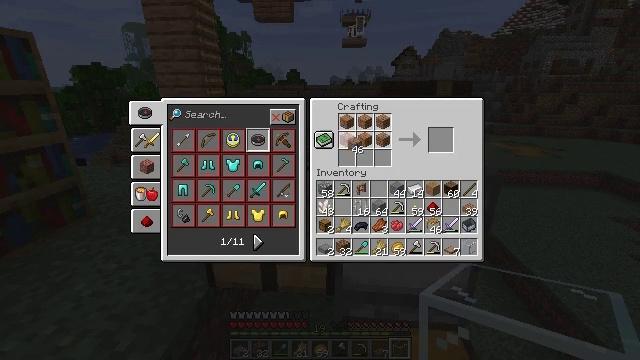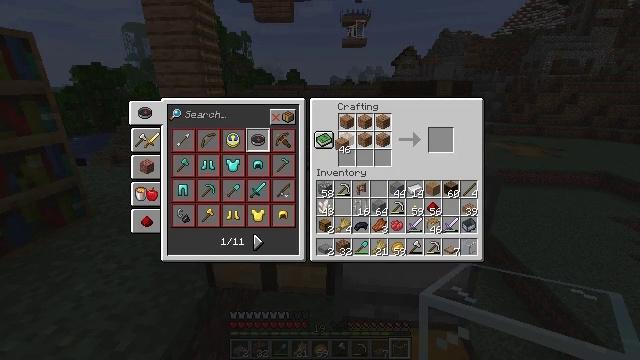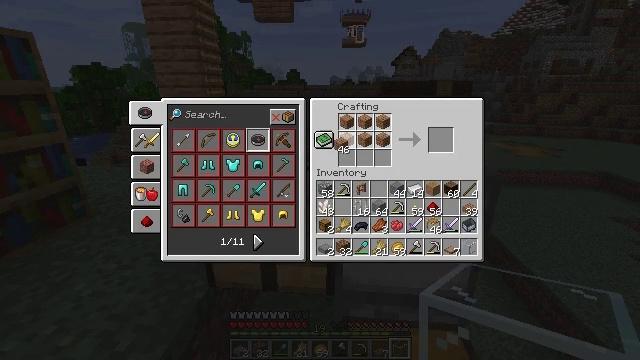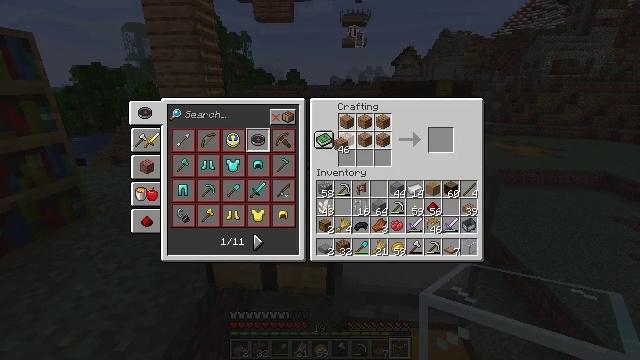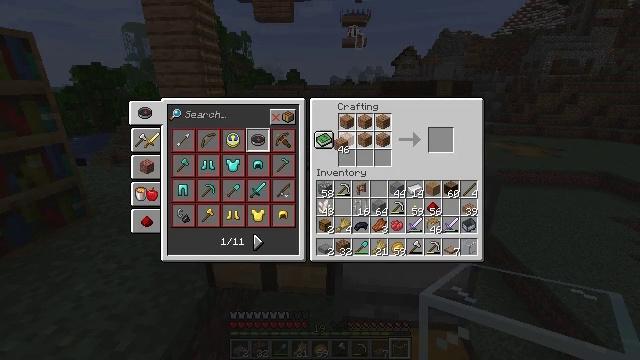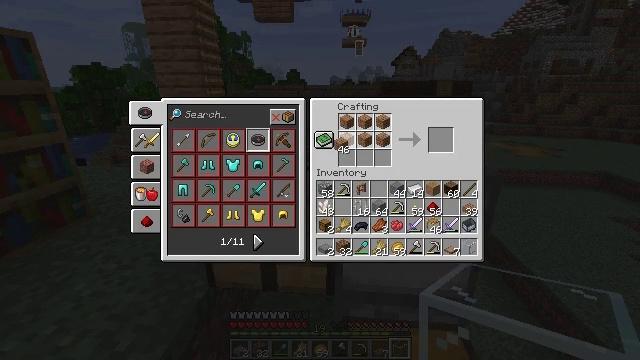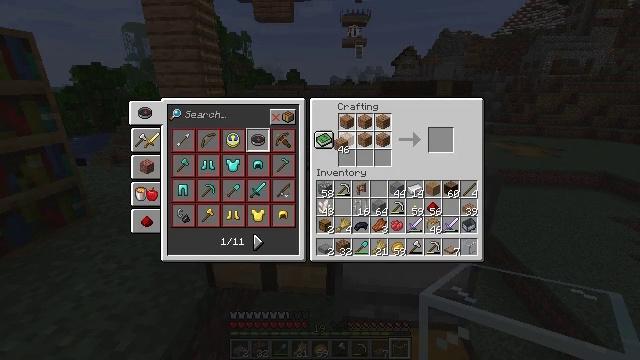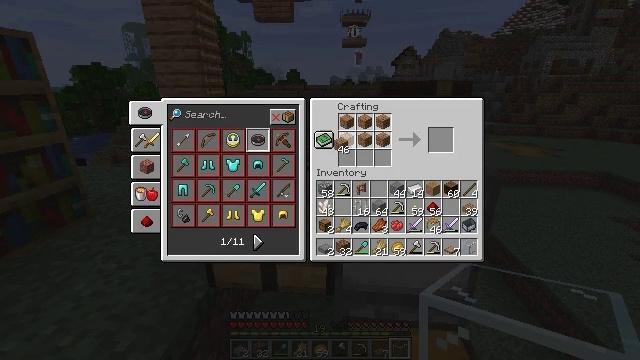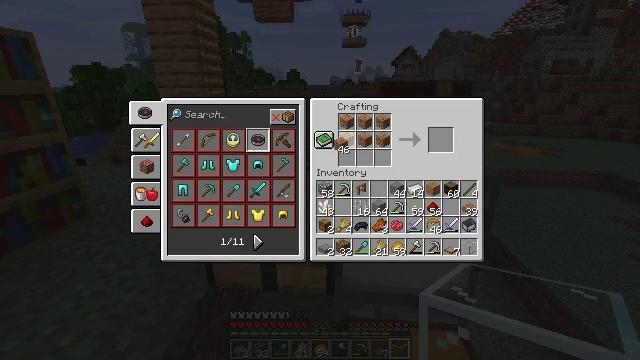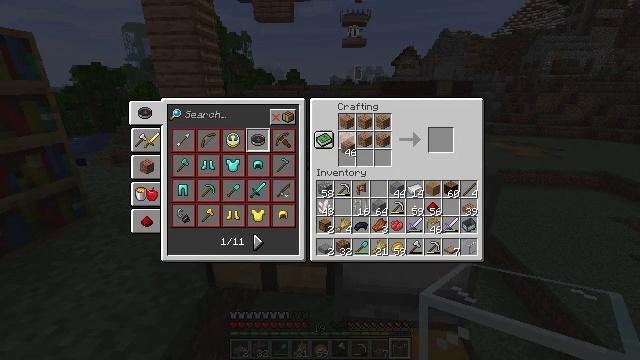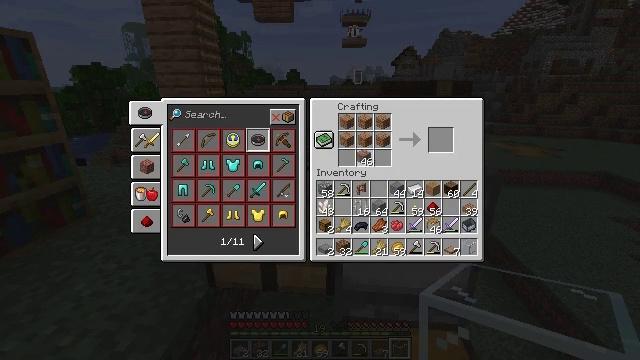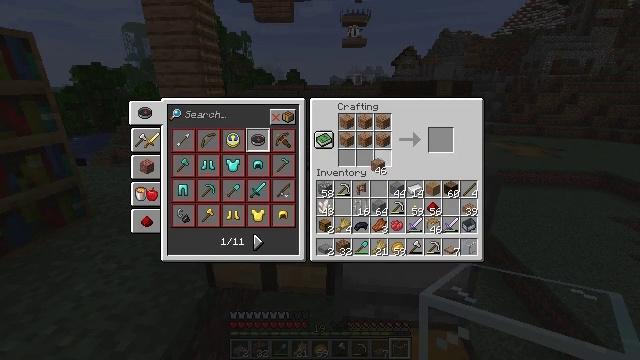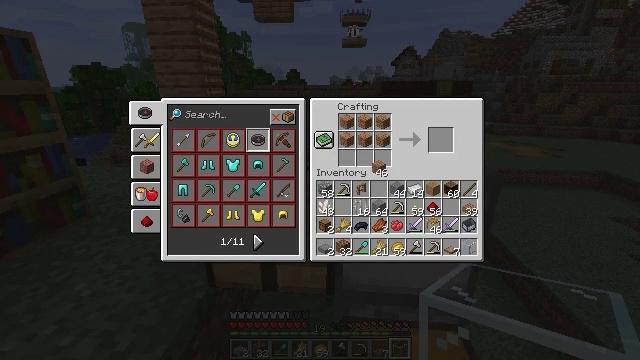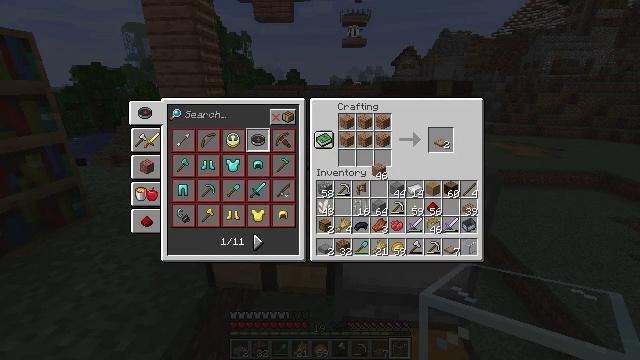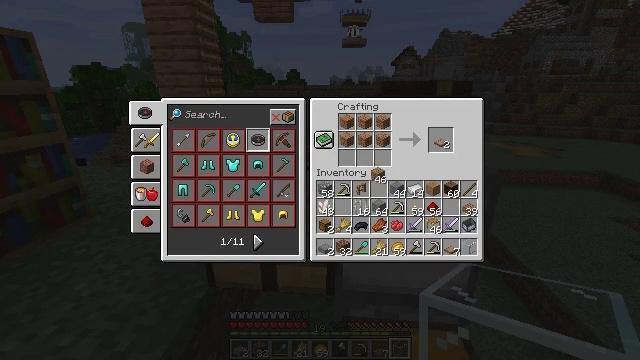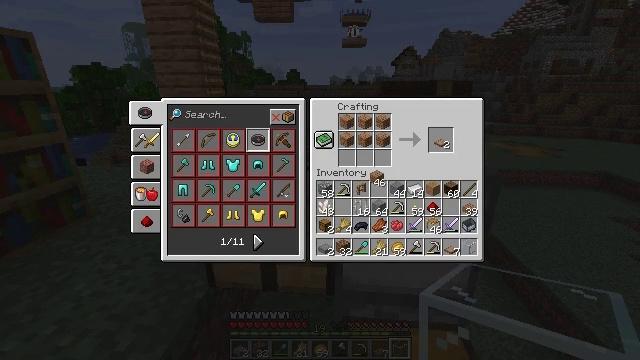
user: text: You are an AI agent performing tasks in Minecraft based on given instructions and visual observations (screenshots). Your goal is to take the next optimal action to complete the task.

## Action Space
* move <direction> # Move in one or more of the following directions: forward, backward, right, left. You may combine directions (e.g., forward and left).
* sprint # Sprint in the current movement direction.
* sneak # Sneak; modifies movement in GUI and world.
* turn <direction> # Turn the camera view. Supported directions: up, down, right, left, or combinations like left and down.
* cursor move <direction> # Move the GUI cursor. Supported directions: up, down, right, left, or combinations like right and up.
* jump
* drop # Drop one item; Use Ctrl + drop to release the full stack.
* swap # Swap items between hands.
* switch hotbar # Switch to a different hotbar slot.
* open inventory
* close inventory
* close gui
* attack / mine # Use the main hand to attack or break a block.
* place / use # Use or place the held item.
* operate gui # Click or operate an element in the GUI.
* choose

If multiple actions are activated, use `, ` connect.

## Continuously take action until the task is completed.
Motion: motion action
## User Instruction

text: Craft a jungle sign using sticks and jungle wood planks.
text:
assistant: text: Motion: cursor move left, choose
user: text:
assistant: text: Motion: choose
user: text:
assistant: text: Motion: choose
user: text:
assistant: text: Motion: choose
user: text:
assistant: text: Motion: choose
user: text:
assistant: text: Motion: choose
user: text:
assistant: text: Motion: choose
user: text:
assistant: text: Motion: no_op
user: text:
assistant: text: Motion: no_op
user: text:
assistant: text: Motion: cursor move right and down
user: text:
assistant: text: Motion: cursor move right and down
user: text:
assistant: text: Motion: no_op
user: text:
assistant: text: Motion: no_op
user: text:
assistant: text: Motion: no_op
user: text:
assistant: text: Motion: no_op
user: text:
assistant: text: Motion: no_op
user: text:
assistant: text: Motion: no_op
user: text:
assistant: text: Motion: no_op
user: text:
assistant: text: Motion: operate gui
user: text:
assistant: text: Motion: operate gui
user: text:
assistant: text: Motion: operate gui
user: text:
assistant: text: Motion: no_op
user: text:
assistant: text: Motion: no_op
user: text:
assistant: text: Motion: no_op
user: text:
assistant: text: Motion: cursor move right
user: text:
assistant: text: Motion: cursor move right
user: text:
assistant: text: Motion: cursor move right
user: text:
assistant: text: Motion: no_op
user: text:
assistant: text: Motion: no_op
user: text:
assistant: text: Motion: no_op